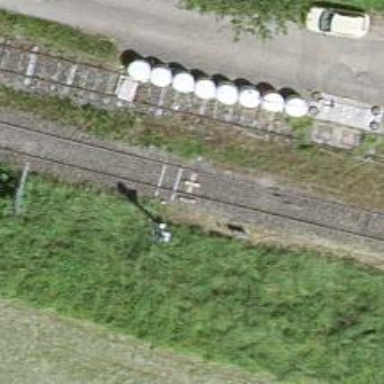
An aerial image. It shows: Railway signal.